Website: home-depot
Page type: customer-info-address
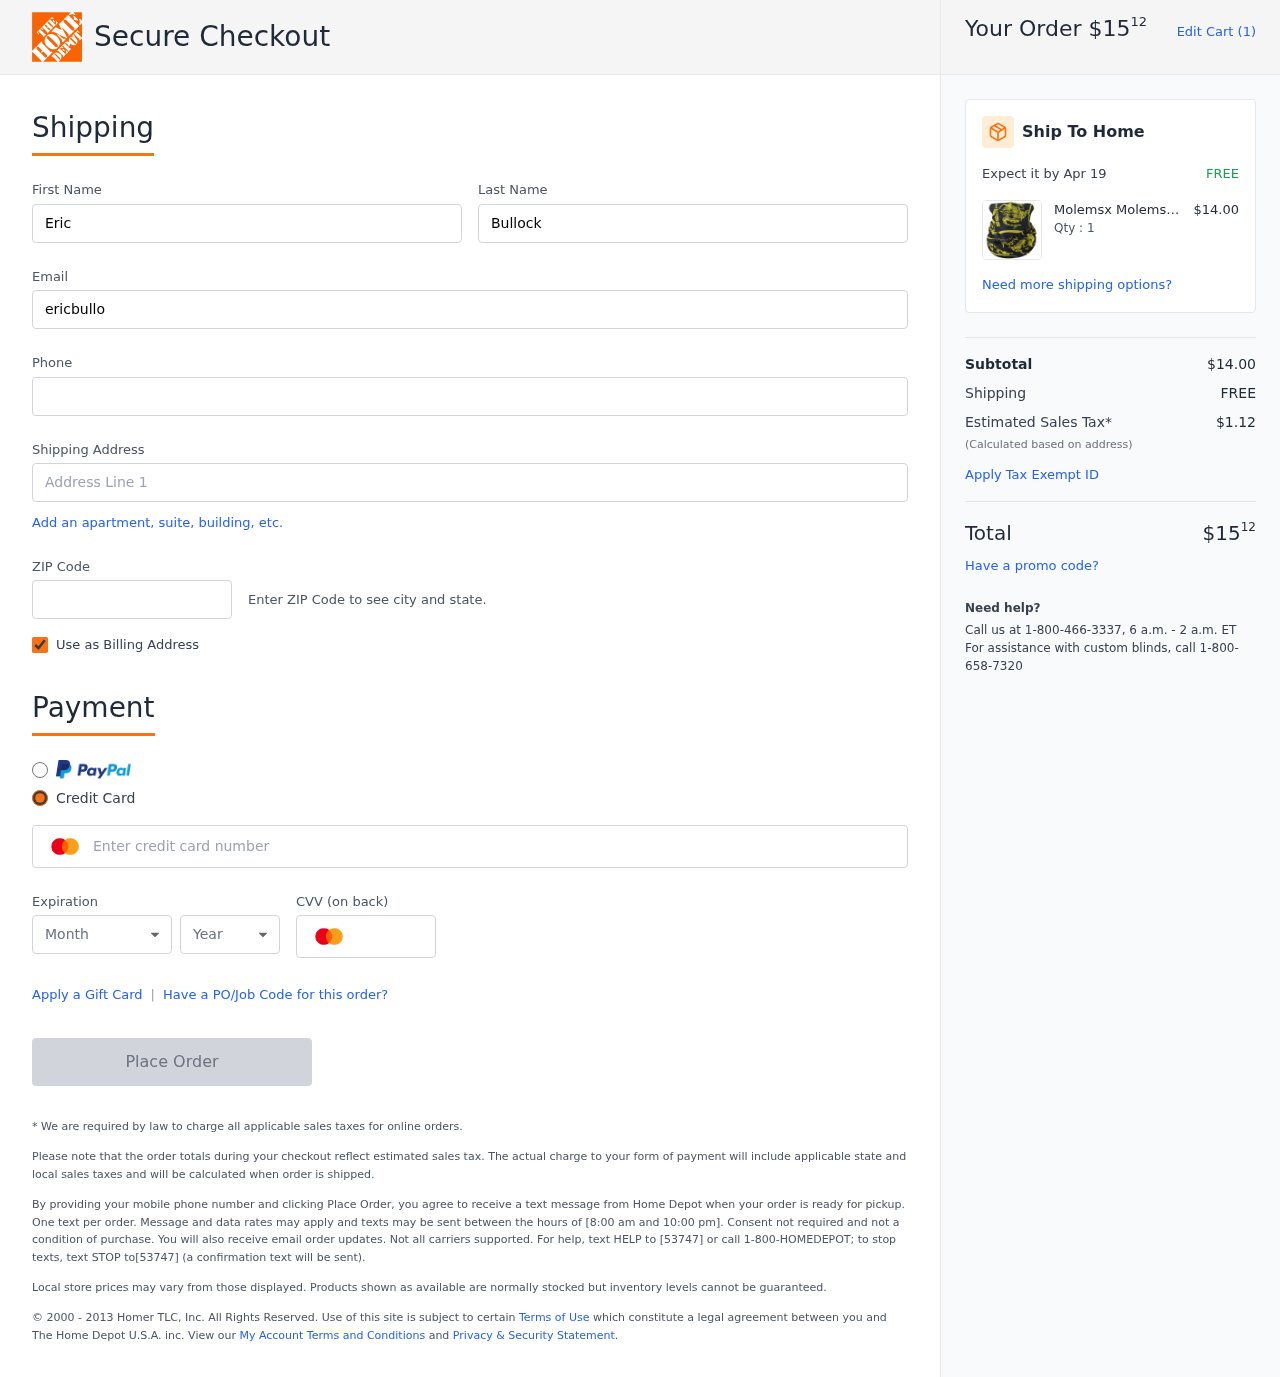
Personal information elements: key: PII_CARD_CVV
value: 855
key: PII_CARD_EXPIRY_MONTH
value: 11
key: PII_CARD_EXPIRY_YEAR
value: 28
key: PII_CARD_NUMBER
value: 2720 8892 9936 4373
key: PII_EMAIL
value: ericbullock@gmail.com
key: PII_FIRSTNAME
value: Eric
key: PII_LASTNAME
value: Bullock
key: PII_PHONE
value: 6024966845
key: PII_POSTCODE
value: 89450
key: PII_STREET
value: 4852 Elizabeth Station
Product elements: key: PRODUCT1_BRAND
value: Molemsx
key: PRODUCT1_NAME
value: Molemsx Face Mask Bandanas for Men Women Neck Gaiter Summer Cooling Face Cover Face Dust Mask for Fi
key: PRODUCT1_NAME
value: Molemsx Face Mask Ba...
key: PRODUCT1_PRICE
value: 14
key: PRODUCT1_QUANTITY
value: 1
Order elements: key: ORDER_TOTAL
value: $1512
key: ORDER_NUM_ITEMS
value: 1
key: ORDER_DELIVERY_DATE
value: Apr 19
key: ORDER_SUBTOTAL
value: $14.00
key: ORDER_SHIPPING_COST
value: FREE
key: ORDER_TAX
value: $1.12